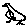
Label: bird